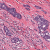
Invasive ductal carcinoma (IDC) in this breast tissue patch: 1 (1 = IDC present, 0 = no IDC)